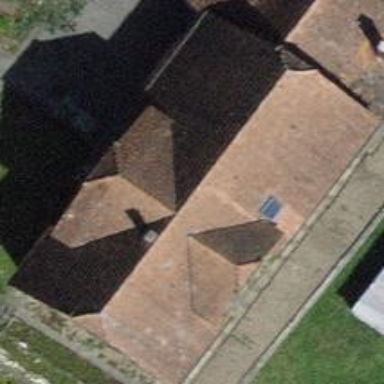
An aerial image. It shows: Building with tiled roof.